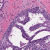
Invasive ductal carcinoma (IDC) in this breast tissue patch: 0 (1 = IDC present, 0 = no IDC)